Interaction volume radius: 5 \u00c5
Interaction volume height: 20 \u00c5
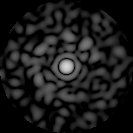
Disorder parameter: 0.7794